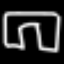
Label: pants